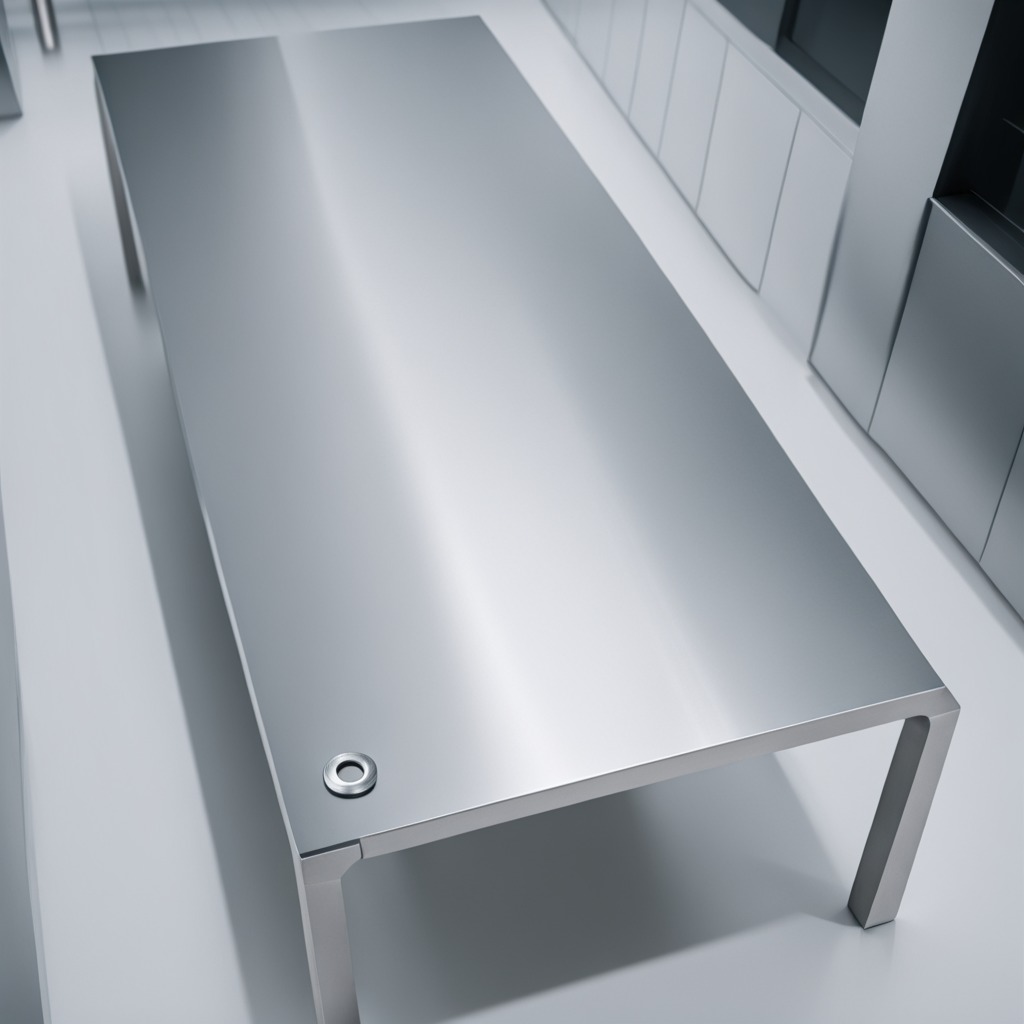
A flat metal washer lies on a stainless steel table in a high-end prototyping lab.